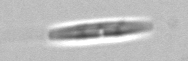
Label: pennate